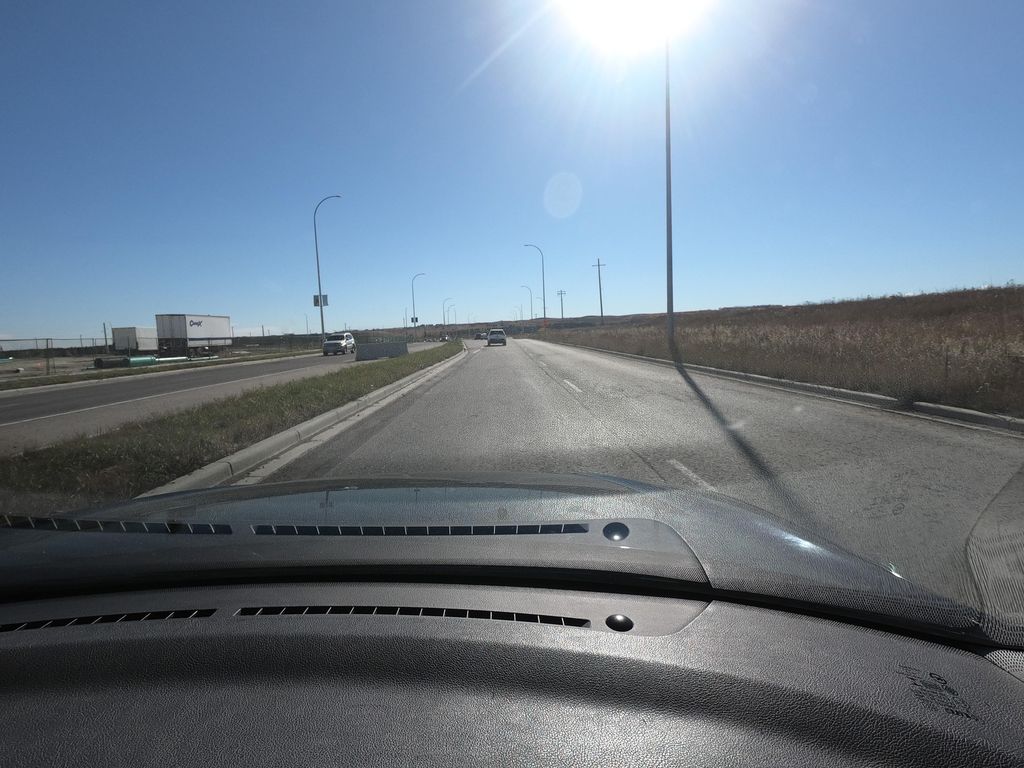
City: calgary